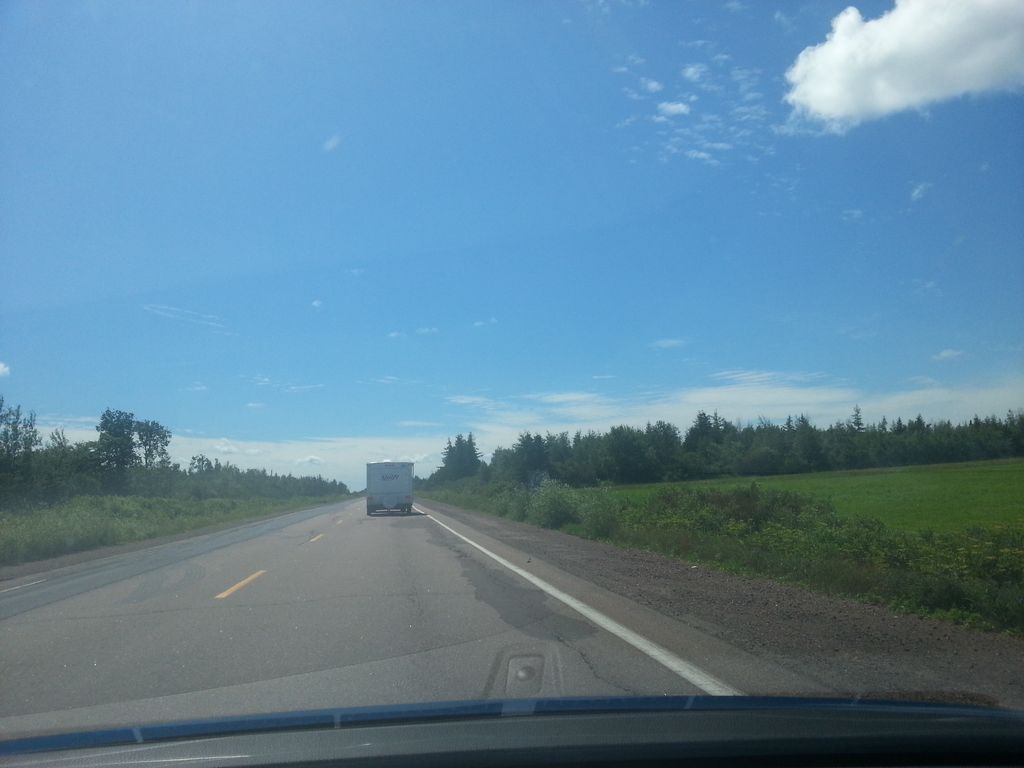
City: charlottetown